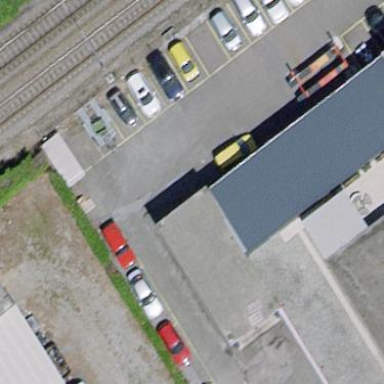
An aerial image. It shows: Building serving as car wash facility.